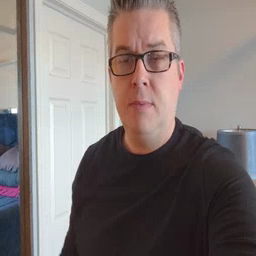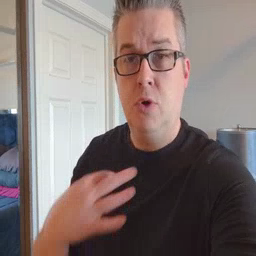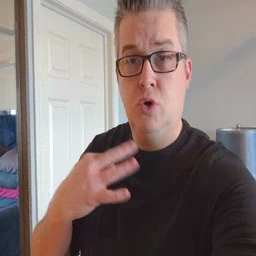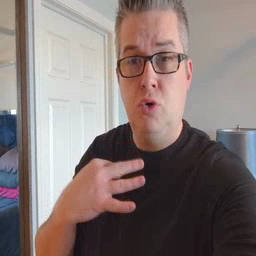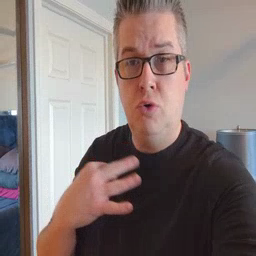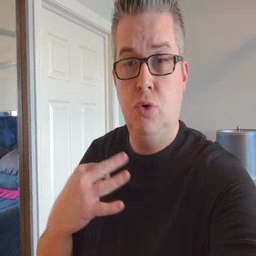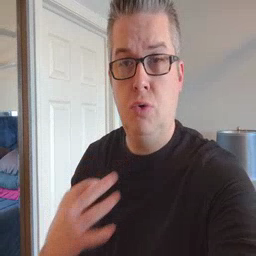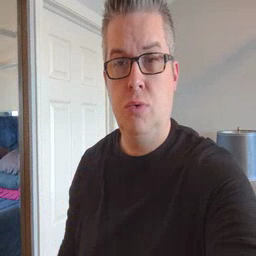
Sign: shirt